Question: Im making a roguelike game, using XNA and farseer physics.
Some rooms will have a procedurally generated cave like layout made from blocks.

At the moment every block is a seperate body. created thusly:
'''
_floor = BodyFactory.CreateRectangle(_world, ConvertUnits.ToSimUnits(Globals.SmallGridSize.X), ConvertUnits.ToSimUnits(Globals.SmallGridSize.Y), 30f);
_floor.Position = ConvertUnits.ToSimUnits(_position.X + _centerVect.X, _position.Y + _centerVect.Y);
_floor.IsStatic = true;
_floor.Restitution = 0.2f;
_floor.Friction = 0.2f;
'''
Should I Just have one body per room and add all the rectangle shapes for each block to the body?
Will this give me a performance boost? Also will it be possible to add and remove block shapes to this body (in order to be able to destroy a block and then "add" the exposed one behind it)?
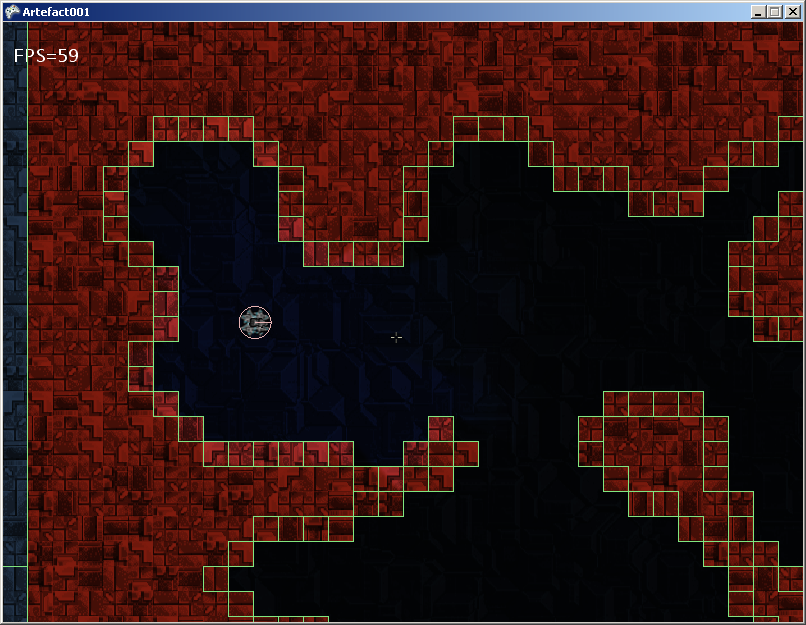
Answer: You will most likely want to retain having 1 Body per block, as it will be a lot easier for you to manage collisions when destroying a block. Consider having to recalculate the shape of the 1 Body after a block is destroyed. This would be quite taxing.
This is very similar to a game I have abandoned. I originally had a Body for each block, which was very slow:
<URL>
My first optimization was only setting Bodies on the edge of the generated world:
<URL>
This led to faster code, but there was still a problem with having too many bodies on screen. My later optimizations added Bodies to the edges based on where the player was located on the world. Bodies were pulled from a Pool of available bodies, and moved to the proper location. Bodies were never destroyed, simply moved to Vector2(Int.Min, Int.Min) when not used. When they needed to be used, they were moved to position:
<URL>
This provided the fastest code from the three methods. If you are looking to destroy/create bodies on the fly, this is a really bad idea. You are better off storing available bodies in a pool, and re-using them.
There are some complexities to this also. I do not have my code handy at the moment, but if you have extra questions, I can post some of my code to help out.